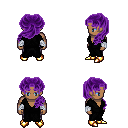
a pixel art fantasy rpg character, male body template, human, dark skin, gray robe, metal pants, purple princess hairstyle, white cloth bandages, gold boots, four views (front, back, left, right), 2x2 character sprite sheet, small pixel art, hard edges, no anti-aliasing